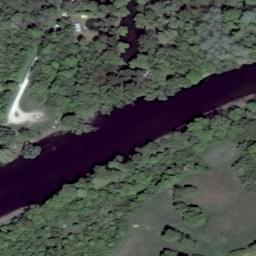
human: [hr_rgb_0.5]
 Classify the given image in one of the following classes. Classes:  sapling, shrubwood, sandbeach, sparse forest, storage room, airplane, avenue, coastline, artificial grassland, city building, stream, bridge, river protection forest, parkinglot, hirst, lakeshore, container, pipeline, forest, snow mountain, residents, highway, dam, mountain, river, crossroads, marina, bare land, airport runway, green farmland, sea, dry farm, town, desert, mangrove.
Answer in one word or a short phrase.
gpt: river